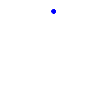
Particle: kaon